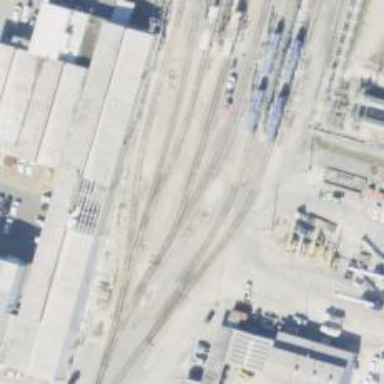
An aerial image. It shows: Railway spur service.